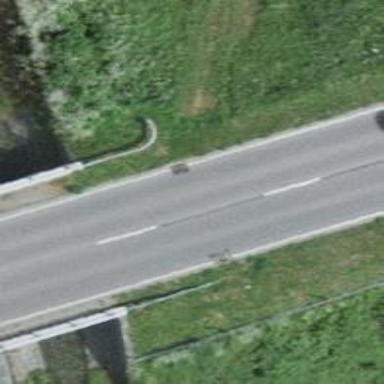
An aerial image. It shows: Primary highway with asphalt surface and designated cycle lane.